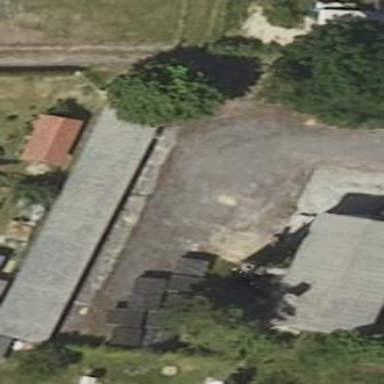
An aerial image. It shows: Shed.